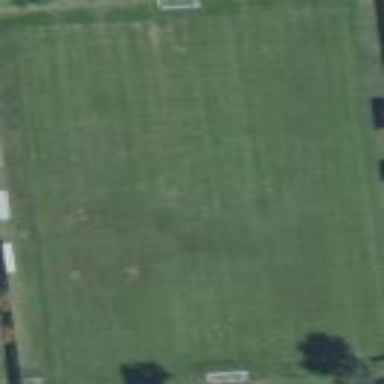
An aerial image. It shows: Soccer pitch with grass surface for leisure and sports.